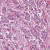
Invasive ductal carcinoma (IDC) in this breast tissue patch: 1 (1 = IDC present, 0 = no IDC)